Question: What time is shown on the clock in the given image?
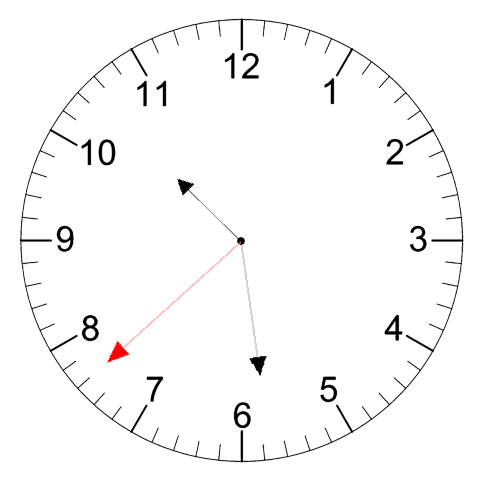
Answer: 10:28:38